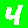
Digit: 4